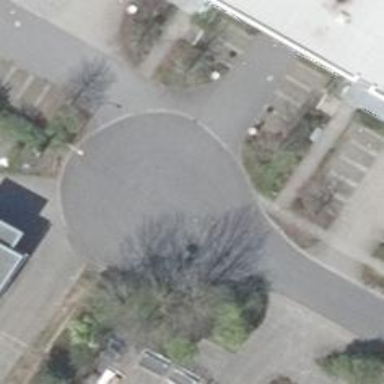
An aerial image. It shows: Turning circle on the road.